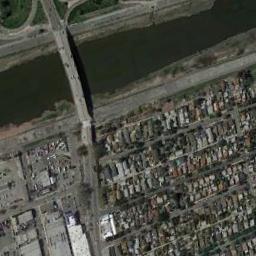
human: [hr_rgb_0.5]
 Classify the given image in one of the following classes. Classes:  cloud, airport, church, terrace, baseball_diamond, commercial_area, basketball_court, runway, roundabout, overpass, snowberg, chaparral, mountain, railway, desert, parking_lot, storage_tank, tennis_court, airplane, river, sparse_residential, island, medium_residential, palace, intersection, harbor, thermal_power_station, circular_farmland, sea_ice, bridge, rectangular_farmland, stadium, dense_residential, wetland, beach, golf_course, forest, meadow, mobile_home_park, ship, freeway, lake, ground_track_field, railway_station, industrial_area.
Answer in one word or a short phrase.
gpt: bridge